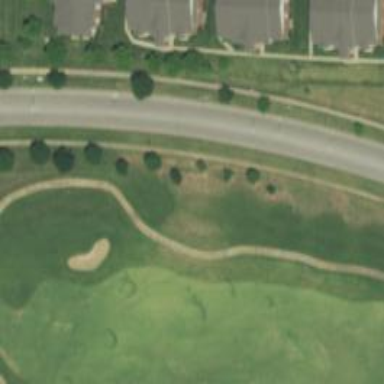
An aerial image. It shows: Service road designated as golf cart path.